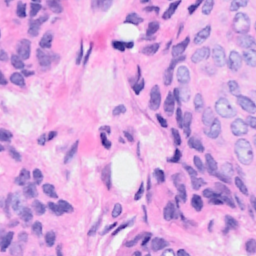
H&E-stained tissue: Breast